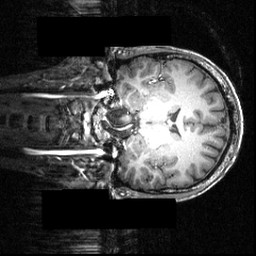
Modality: T1w
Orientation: coronal
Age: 27
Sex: male
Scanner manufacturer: siemens
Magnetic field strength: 3.951 T
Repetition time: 1.5 s
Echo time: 0.00335 s